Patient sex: M
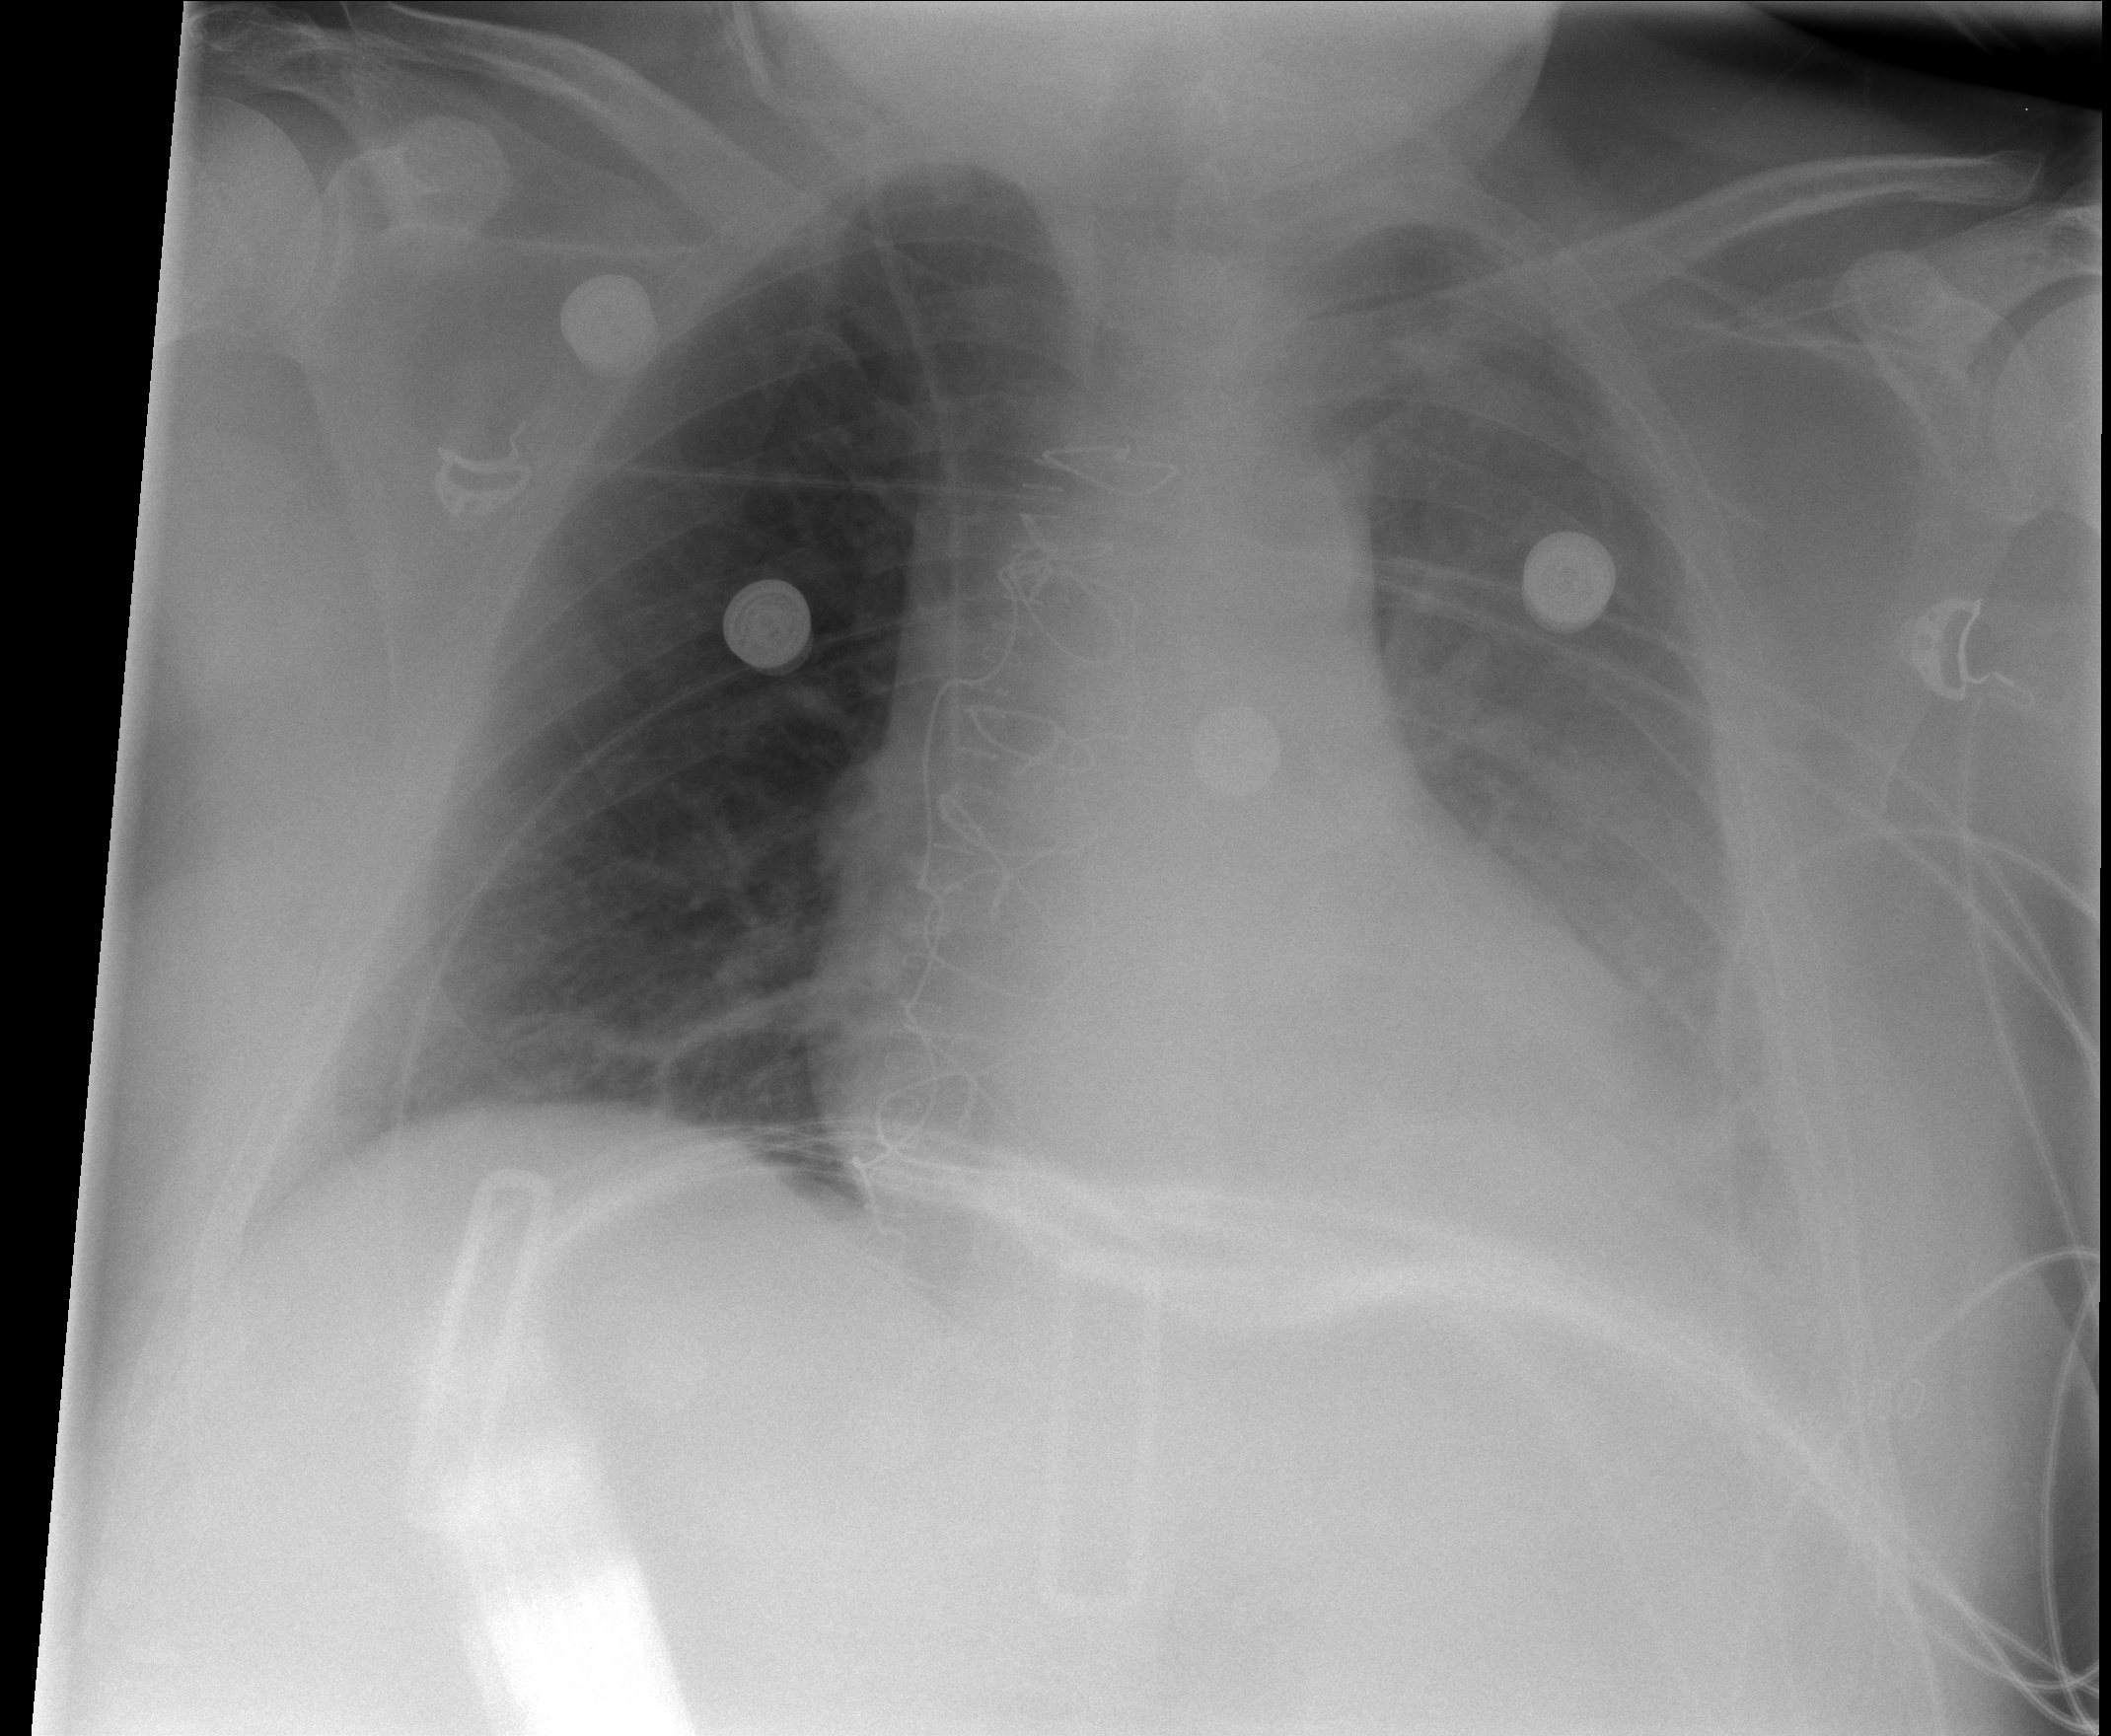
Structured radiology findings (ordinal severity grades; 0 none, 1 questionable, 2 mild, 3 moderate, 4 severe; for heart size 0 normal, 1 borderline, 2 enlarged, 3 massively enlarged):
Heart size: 2
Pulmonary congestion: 2
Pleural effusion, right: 0
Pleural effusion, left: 3
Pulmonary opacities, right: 0
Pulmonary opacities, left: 0
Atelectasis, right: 2
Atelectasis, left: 3